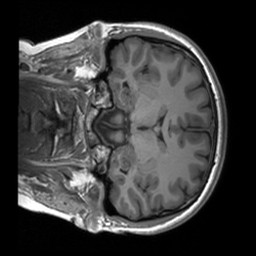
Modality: T1w
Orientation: coronal
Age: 18
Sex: female
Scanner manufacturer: siemens
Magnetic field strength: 3 T
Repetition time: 1.9 s
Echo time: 0.00226 s